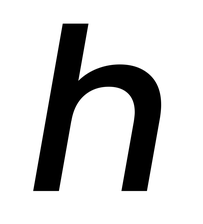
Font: Poppins-MediumItalic